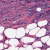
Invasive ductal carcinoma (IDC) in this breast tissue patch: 0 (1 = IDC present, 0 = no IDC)